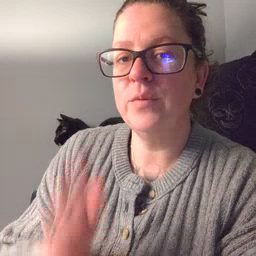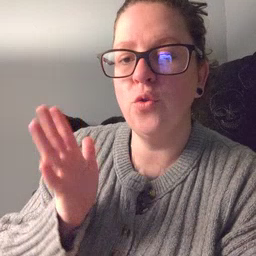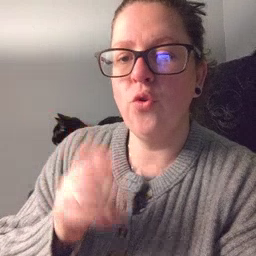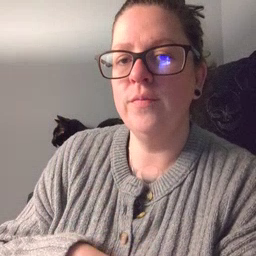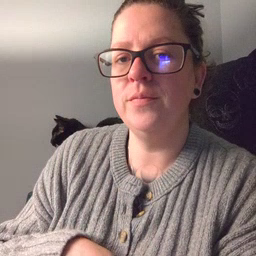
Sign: talk